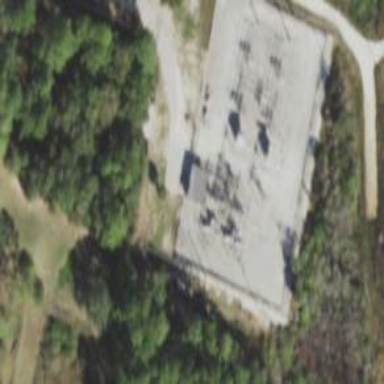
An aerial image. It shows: Outdoor distribution-level power substation enclosed by fence.